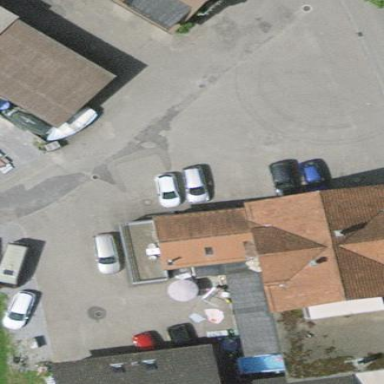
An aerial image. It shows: Restaurant building.